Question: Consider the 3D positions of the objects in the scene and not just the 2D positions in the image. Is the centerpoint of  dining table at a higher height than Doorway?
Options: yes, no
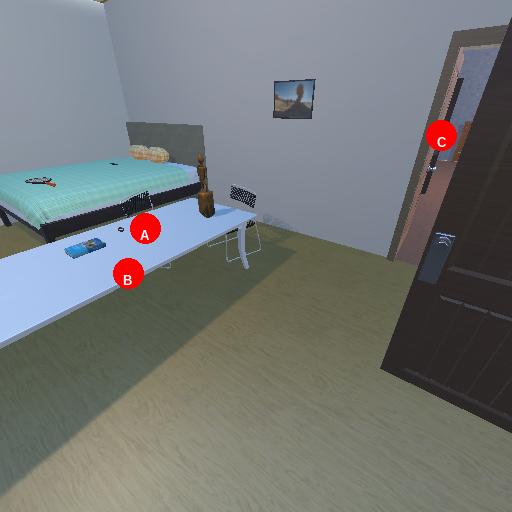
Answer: yes